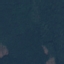
Land use / land cover: Forest